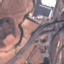
Land use / land cover: Highway